Question: I tried searching this on SO as well as other sites but I can't find the cause of it.
So I'm running the stock Google Map SDK on my iPhone 6 on iOS 8.1 using Xcode 6.1:
'''
- (void)viewDidLoad {
[super viewDidLoad];
GMSCameraPosition *camera = [GMSCameraPosition cameraWithLatitude:-33.868
longitude:<PHONE>
zoom:6];
GMSMapView *mapView = [GMSMapView mapWithFrame:CGRectZero camera:camera];
GMSMarker *marker = [[GMSMarker alloc] init];
marker.position = camera.target;
marker.snippet = @"Hello World";
marker.appearAnimation = kGMSMarkerAnimationPop;
marker.map = mapView;
self.view = mapView;
}
'''
I'm not sure exactly what the issue is in regards to the 'GMSMapView' mapView object.

It's running just fine on my iPhone 5 and iPhone 4 on iOS 7.1
Is it an update compatibility issue to support the iPhone 6 hardware or something?
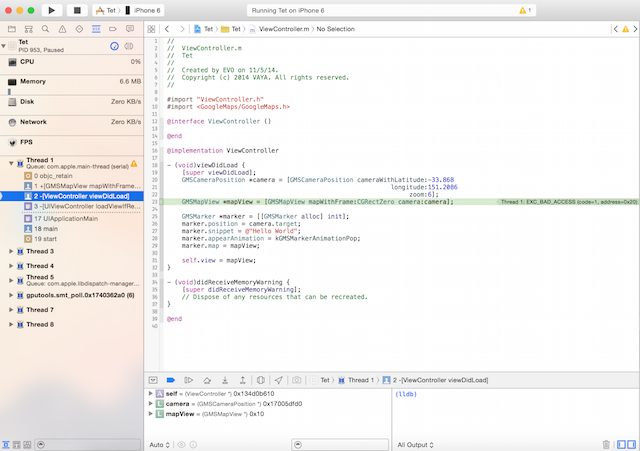
Answer: I have found out that I was not following the Google Maps SDK documentation properly, resulting in this error.
After adding the GoogleMaps.framework and GoogleMaps.bundle to your project, you have to add the following frameworks in the EXACT order as listed in the documentation:
- - - - - - - - - - - -
The error went away after I deleted all the frameworks that wasn't in this order, and added as mentioned by the documentation.